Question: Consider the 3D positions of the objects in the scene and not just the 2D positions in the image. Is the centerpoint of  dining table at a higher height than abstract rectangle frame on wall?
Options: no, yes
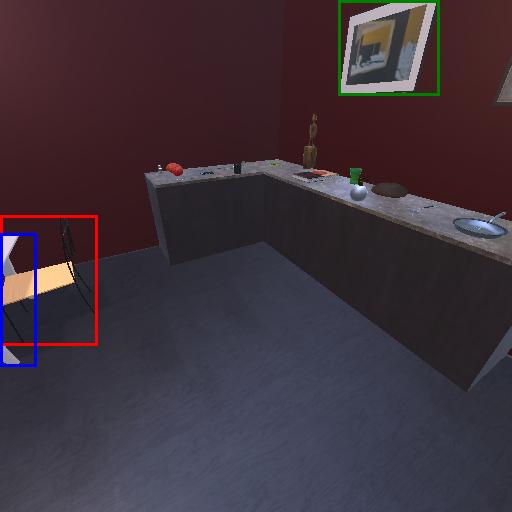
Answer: no